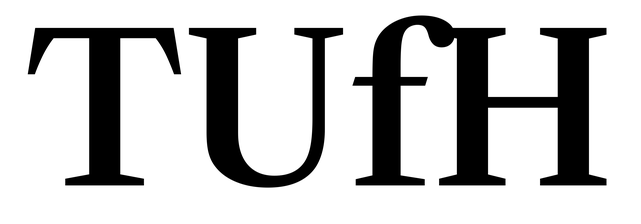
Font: LibreCaslonText_SemiBold